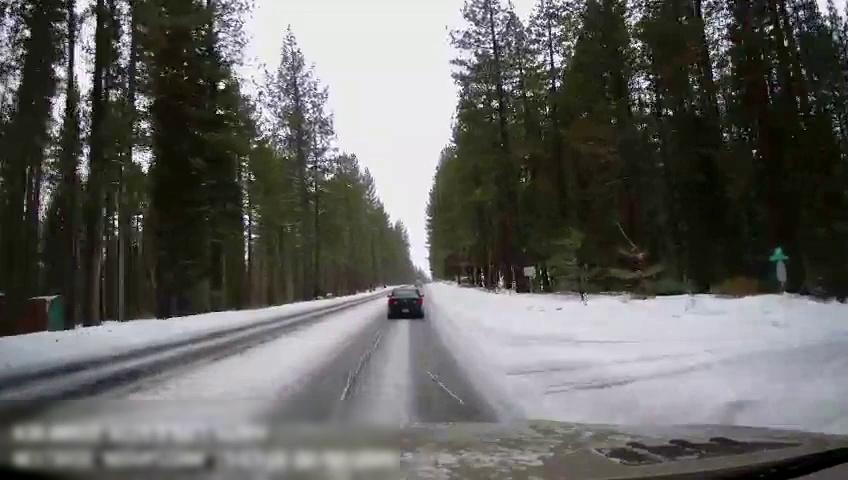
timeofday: Day
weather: Snowy
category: Drivable Space
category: Vehicles | Car
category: Traffic | Signs